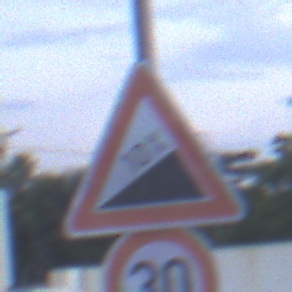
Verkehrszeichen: Steigung10
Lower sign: Geschwindigkeit30
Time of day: SunriseSunset
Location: Outdoor (Suburban)
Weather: PartlyCloudy
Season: NotSpecified
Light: Natural